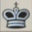
Piece: bK